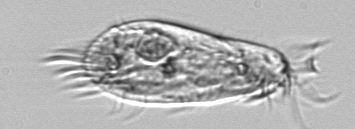
Label: Euplotes